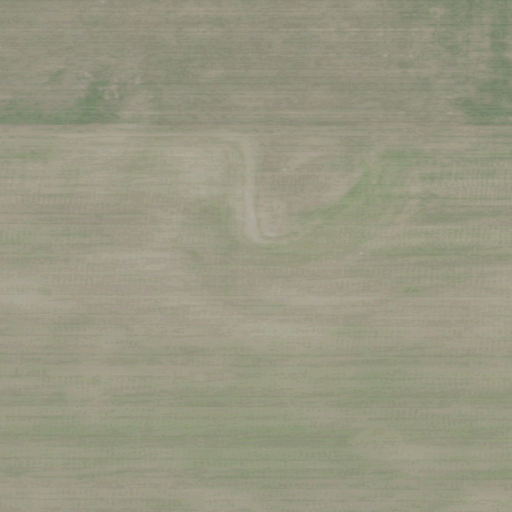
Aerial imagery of mountain in Montana named Umbrights Hill containing only cultivated crops